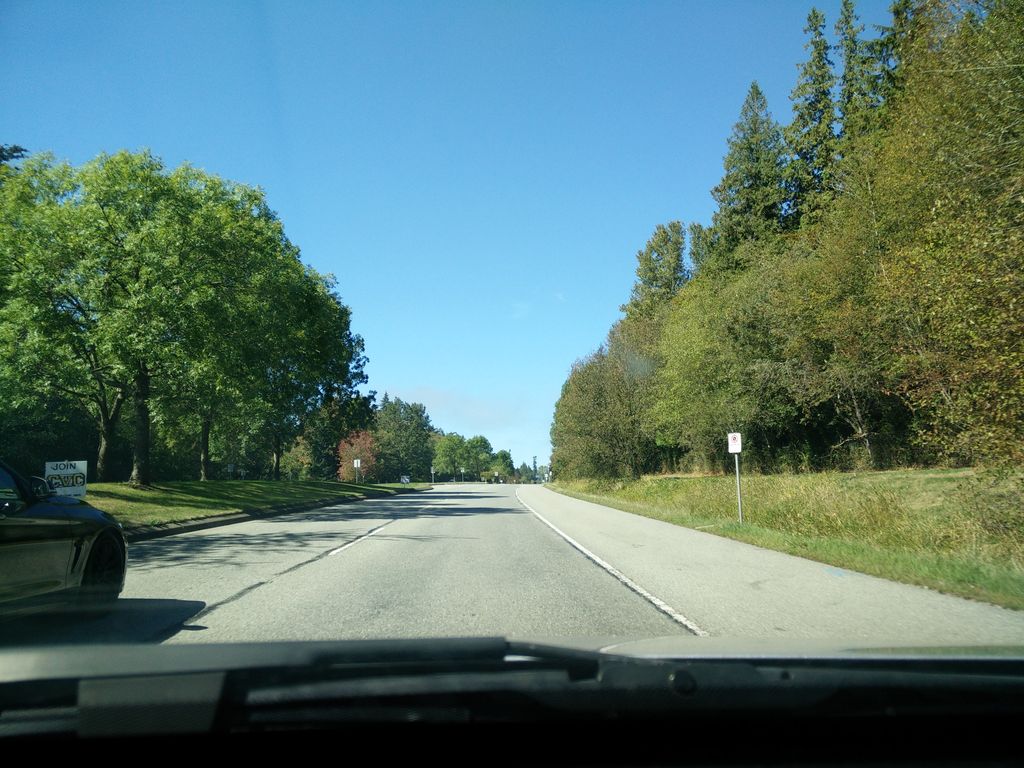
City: vancouver